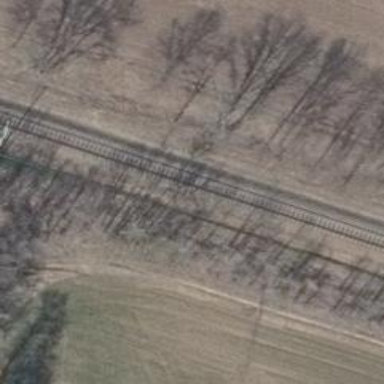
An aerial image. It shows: Railway signal.